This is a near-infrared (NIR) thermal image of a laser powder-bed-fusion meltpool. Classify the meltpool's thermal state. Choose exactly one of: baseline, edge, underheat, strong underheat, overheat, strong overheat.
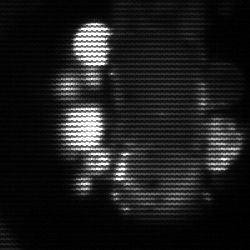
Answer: strong underheat